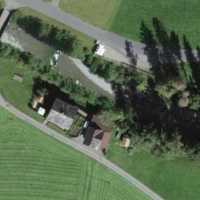
EUNIS habitat code: 55
Species observed at this site:
Petasites hybridus